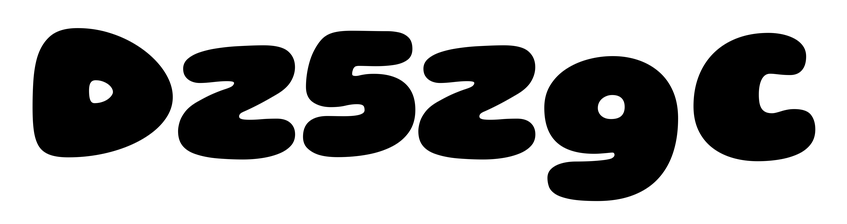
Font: Gluten_Black